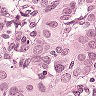
Metastatic tissue present: yes